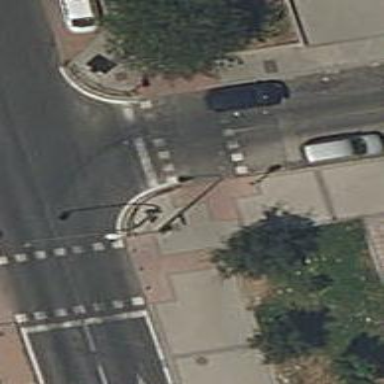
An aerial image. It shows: Crossing with traffic signals.